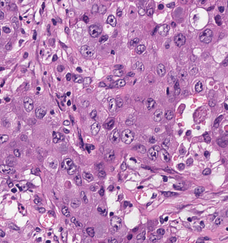
Tumor epithelial tissue: yes
Tumor-associated stroma tissue: yes
Normal tissue: no